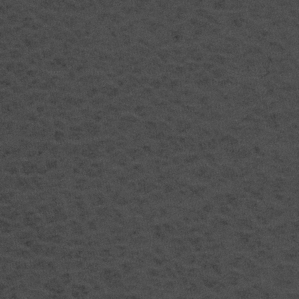
Label: frost